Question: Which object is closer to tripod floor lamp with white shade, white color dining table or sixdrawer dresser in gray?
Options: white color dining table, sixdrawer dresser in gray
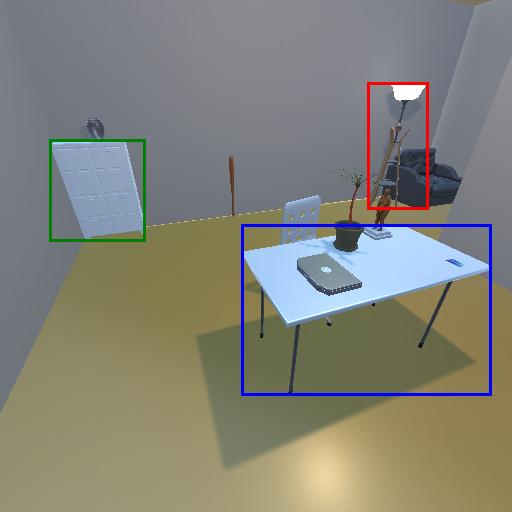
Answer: white color dining table